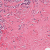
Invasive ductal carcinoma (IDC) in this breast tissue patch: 1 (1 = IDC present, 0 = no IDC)